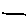
Label: line